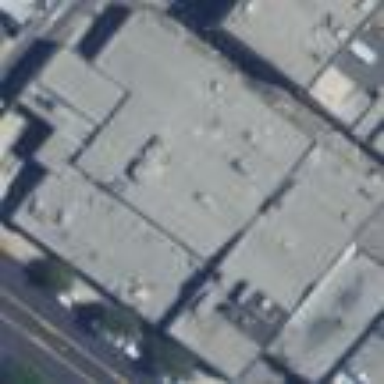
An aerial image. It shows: Factory building.